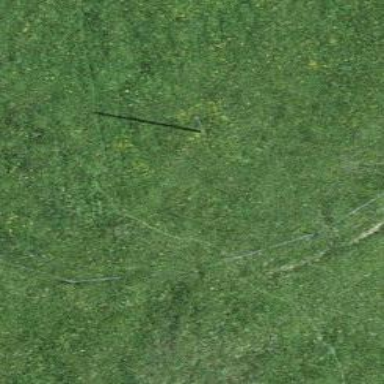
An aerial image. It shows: Minor power line.